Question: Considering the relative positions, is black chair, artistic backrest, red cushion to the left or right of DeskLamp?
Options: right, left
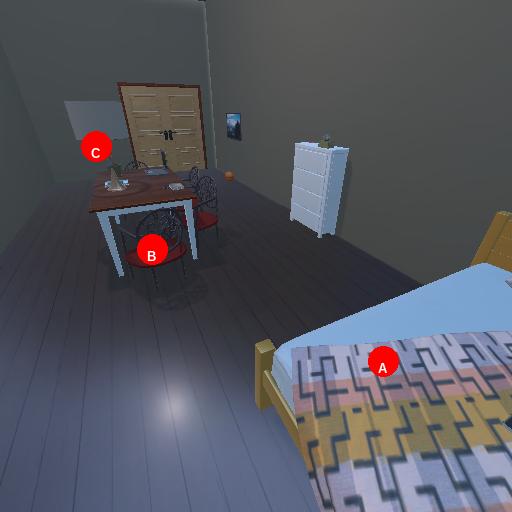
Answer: right